Question: I'm trying to write a map editor in Qt, using QGraphicsView and QGraphicsScene for both the map and tile sheets.
The problem I'm having right now is with making a good widget for importing tiles. For this, I'm using a QTabWidget (for different tile sheets), and TileWidget as the widget for each tab, which contains the QGraphicsScene and QGraphicsView.
It's working to a rough degree, but not all the tiles (or TileObjects, which are implementations of QGraphicsItem) are visible. I'm even calling 'view->ensureVisible(scene->sceneRect())', but still not all of the QGraphicsScene is not visible, even with scroll bars.
I understand this is due to limiting the maximum size of my QTabWidget, but that is necessary.
This happens mainly when I import a larger tile sheet.
I have a 'TileWidget' as the 'QWidget' for the 'QTabWidget', which has both the 'QGraphicsScene' and the 'QGraphicsView'.
'''
TileWidget::TileWidget(QWidget *parent)
: QWidget(parent)
{
scene = new QGraphicsScene;
view = new TileView(scene, this);
connect(view, SIGNAL(newBrushSelected(TileObject *b)), this, SLOT(selectNewBrush(TileObject *b)));
}
'''
'TileView' is simply a 'QGraphicsView' re-implemented to handle mouse release events.
To add tiles, I simply call 'scene->addItem()'.
I have no other code for 'TileView'. When I use
'''
void TileWidget::showEvent(QShowEvent *event)
{
view->fitInView(scene->itemsBoundingRect(), Qt::KeepAspectRatio);
}
'''
I get something like this.

It's okay for smaller tile sheets, but not for larger ones. What should I add to keep the size of the tiles normal, and navigate TileView using scroll bars?
Nevermind, figured it out. Just me being stupid.
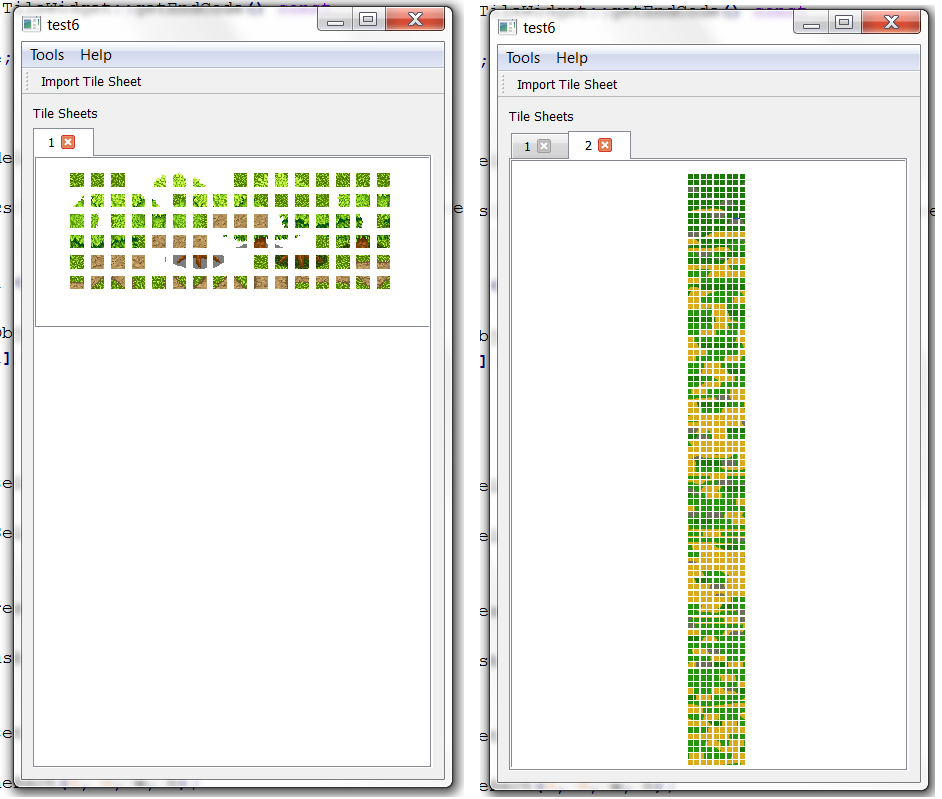
Answer: You need something like:
'''
p_myGraphicsView->fitInView(
myGraphicsView->scene()->itemsBoundingRect(),
Qt::KeepAspectRatio);
'''